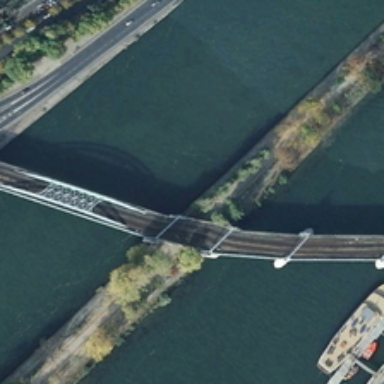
A bridge is over two parallel rivers with green trees in two sides .